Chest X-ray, PA view. Patient: 28 years old, sex M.
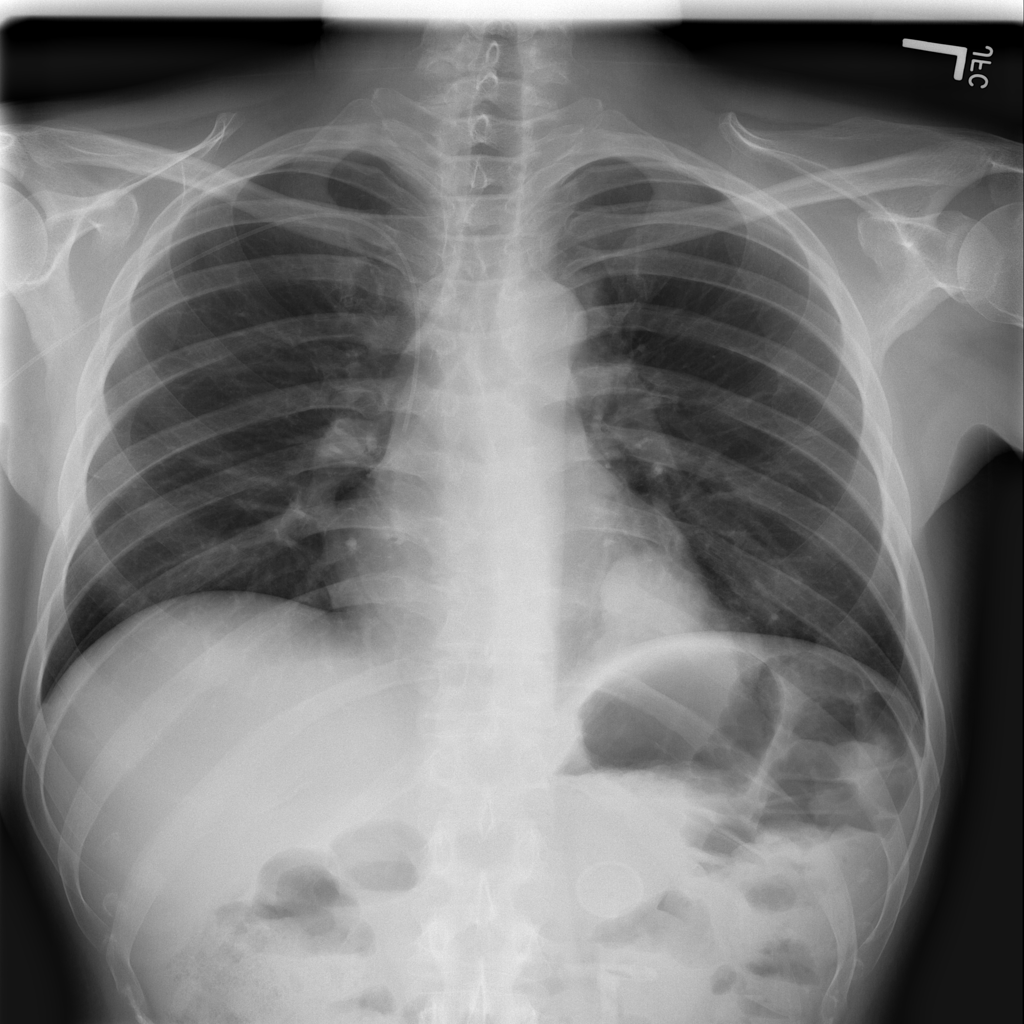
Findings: Mass